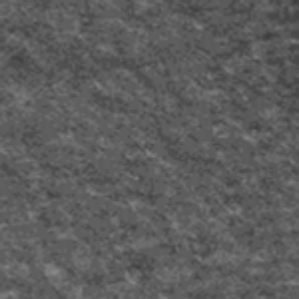
Label: frost